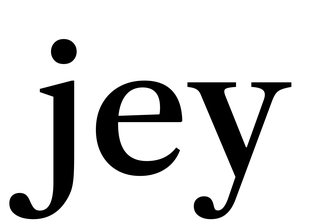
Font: LibreCaslonText_Medium